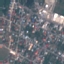
Land use / land cover class: Residential